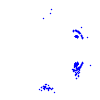
Particle: electron